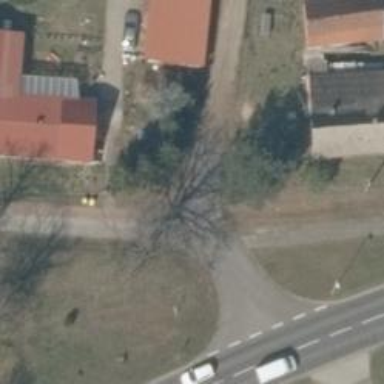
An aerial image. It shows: Asphalt road in living street.